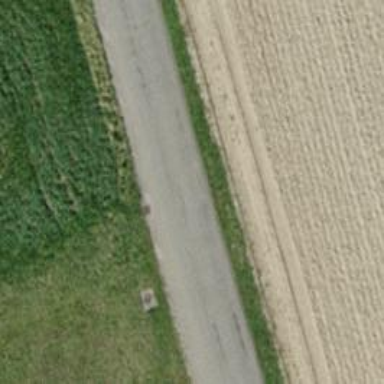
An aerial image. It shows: Unclassified road with asphalt surface and no sidewalk.